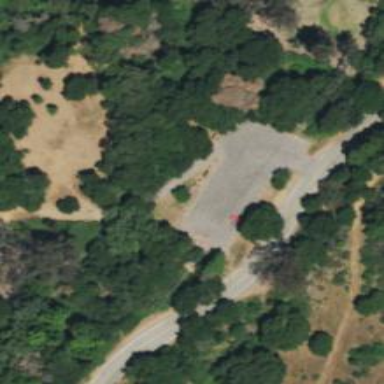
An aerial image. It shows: Asphalt parking space.